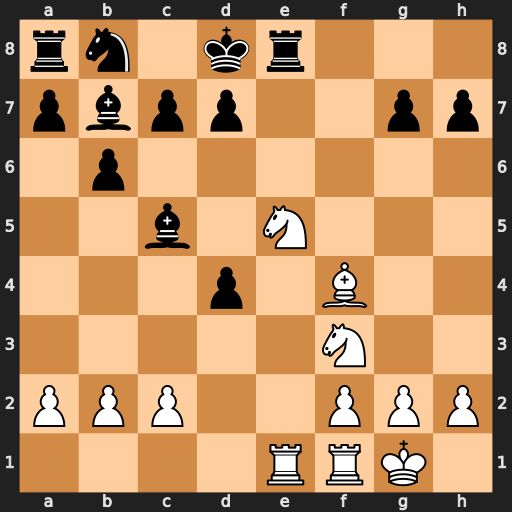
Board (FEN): rn1kr3/pbpp2pp/1p6/2b1N3/3p1B2/5N2/PPP2PPP/4RRK1
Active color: w
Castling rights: -
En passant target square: -
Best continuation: Nf7+ Kc8 Rxe8#